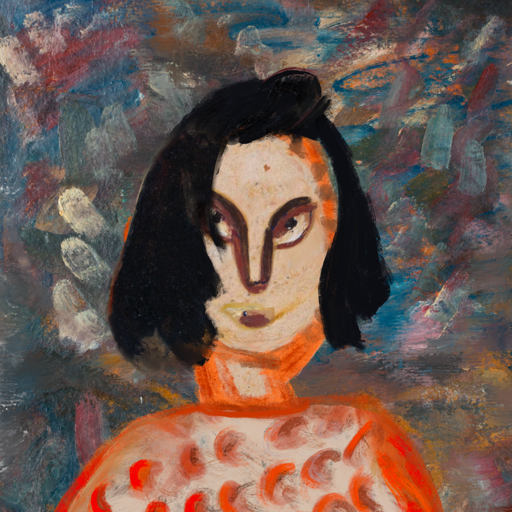
Background: Boggyland, Head And Neck Front: Rupkatha, Face Front: After_Raid, Bust: Rupkatha, Hair Front: Mosgoul, Head Accessory: Blank, Second Necklace: Blank, Necklace: Blank, Baby: Blank